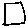
Label: square